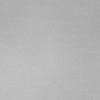
Atmospheric dust classification: dusty